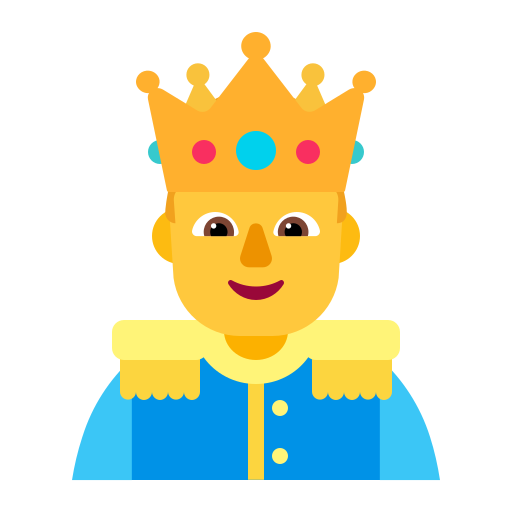
prince flat default